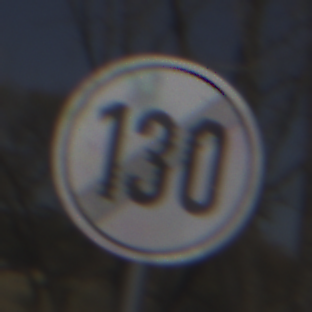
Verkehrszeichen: EndeGeschwindigkeit130
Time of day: Midday
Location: Outdoor (Nature)
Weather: Clear
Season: NotSpecified
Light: Natural